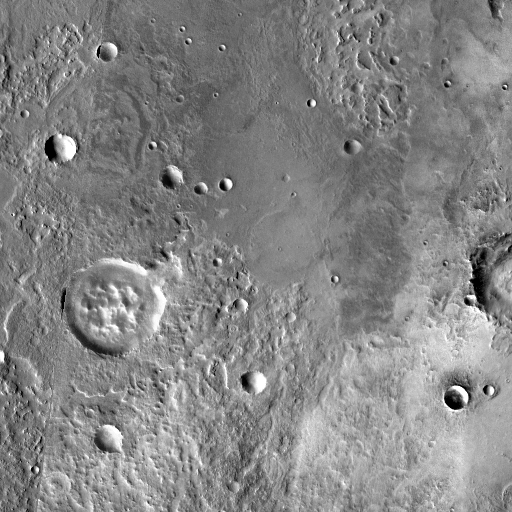
Crater classes present: Background, Other, Buried